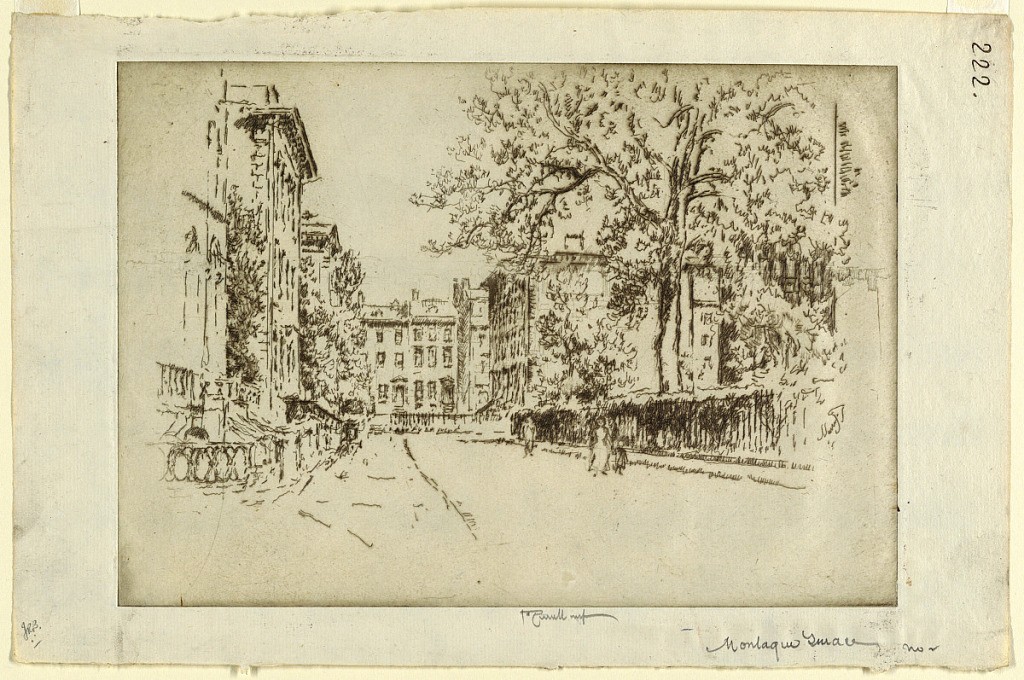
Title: Pierrepont Place, Montague Terrace
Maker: Joseph Pennell, American, active England, 1857–1926
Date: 1924
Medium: Etching in black ink on laid paper
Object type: Print
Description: A tree shaded square. Houses at left and in the background. An iron fence and trees, right.